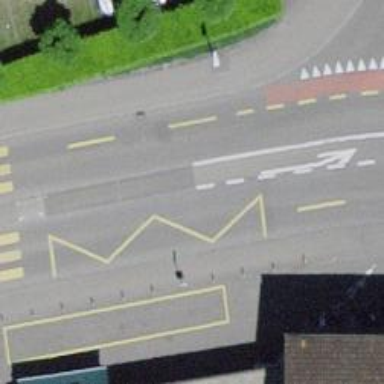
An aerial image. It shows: Public transport stop position.